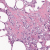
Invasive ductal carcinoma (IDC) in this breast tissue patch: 0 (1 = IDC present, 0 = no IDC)